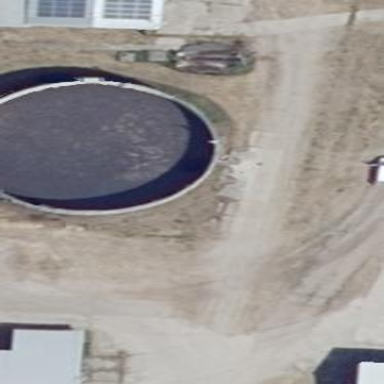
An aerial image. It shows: Storage tank that is man-made.